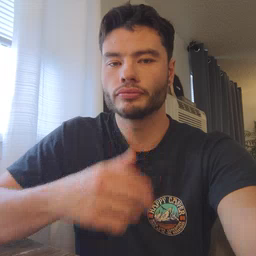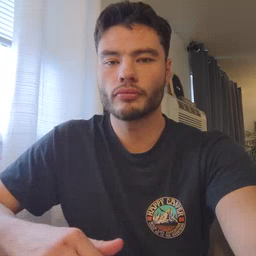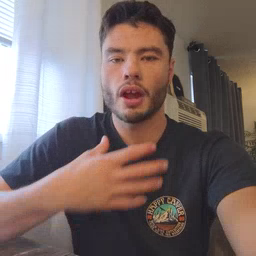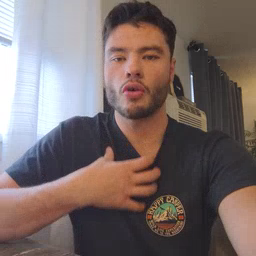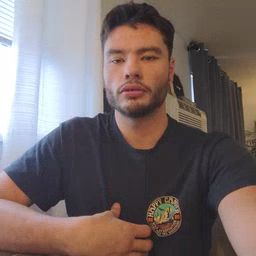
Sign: hungry